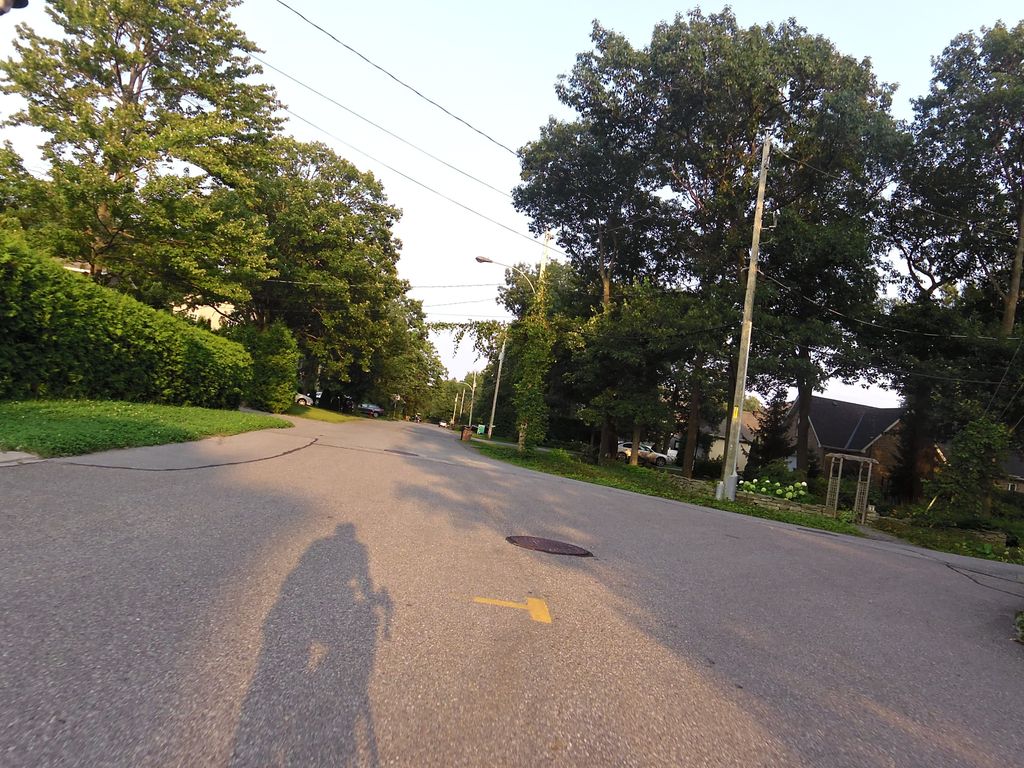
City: ottawa-gatineau